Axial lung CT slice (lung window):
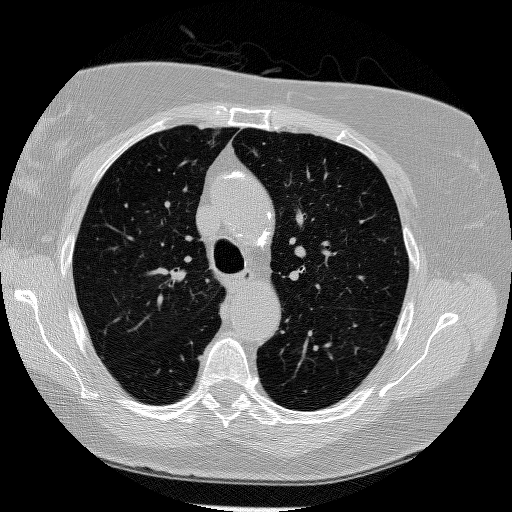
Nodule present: no